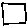
Label: square